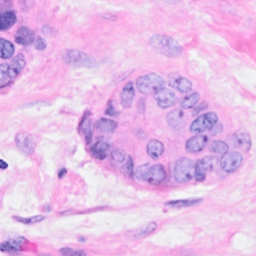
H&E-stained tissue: Breast